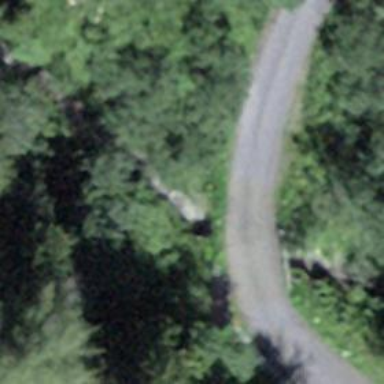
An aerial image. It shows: Unclassified road with bridge.